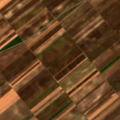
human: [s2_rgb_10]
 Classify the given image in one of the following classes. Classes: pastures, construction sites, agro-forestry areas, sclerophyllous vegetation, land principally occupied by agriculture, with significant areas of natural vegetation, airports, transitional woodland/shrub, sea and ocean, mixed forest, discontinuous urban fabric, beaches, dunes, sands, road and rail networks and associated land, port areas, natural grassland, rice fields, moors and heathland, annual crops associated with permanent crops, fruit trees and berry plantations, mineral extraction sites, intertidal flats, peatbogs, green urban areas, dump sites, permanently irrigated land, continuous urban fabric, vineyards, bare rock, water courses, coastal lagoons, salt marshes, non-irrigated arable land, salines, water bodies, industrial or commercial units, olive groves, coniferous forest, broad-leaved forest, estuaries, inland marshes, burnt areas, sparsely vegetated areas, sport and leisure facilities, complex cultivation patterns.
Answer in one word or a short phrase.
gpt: non-irrigated arable land